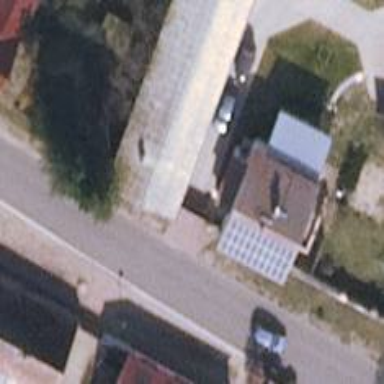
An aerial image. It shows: Small solar photovoltaic panel used as generator to produce electricity.